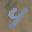
Label: 4